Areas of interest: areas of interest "Theater"
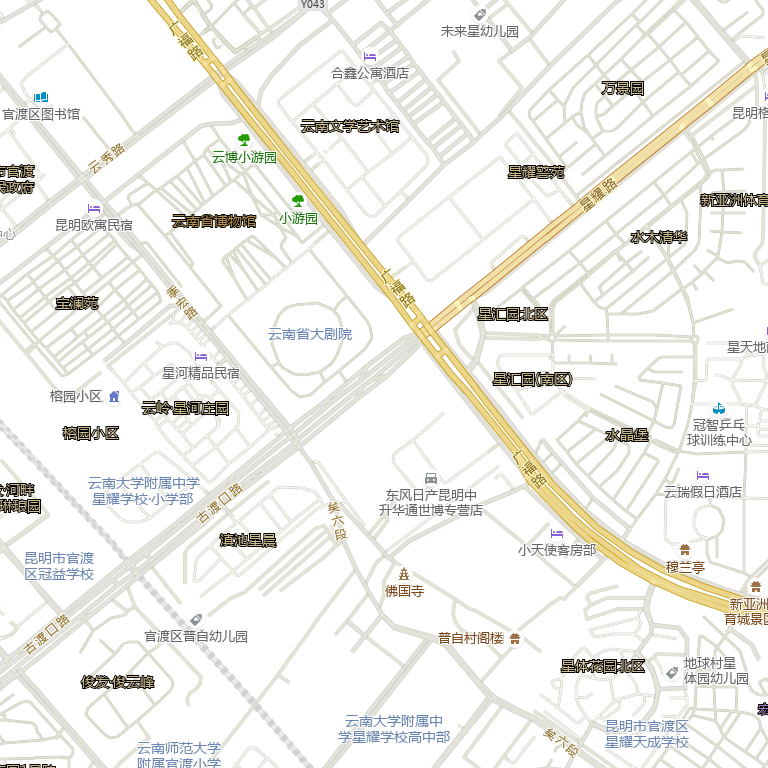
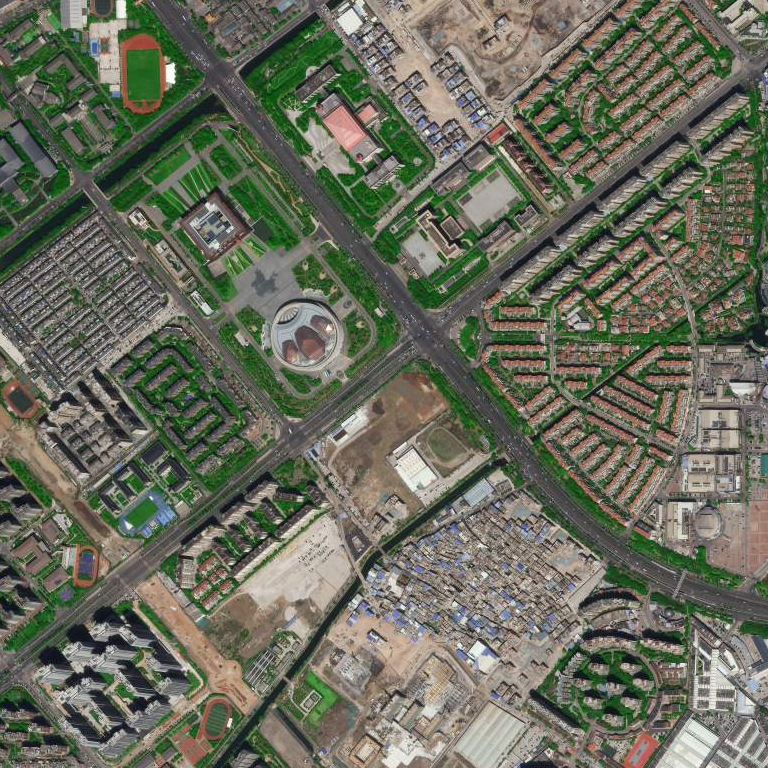